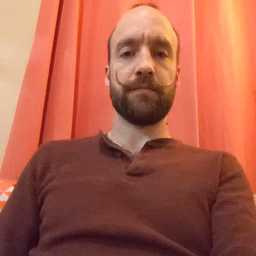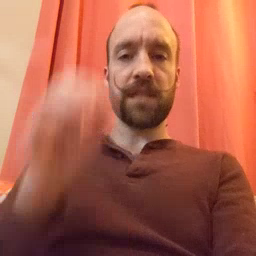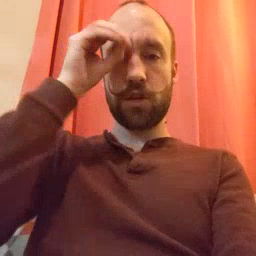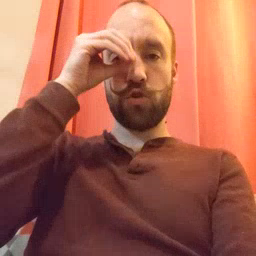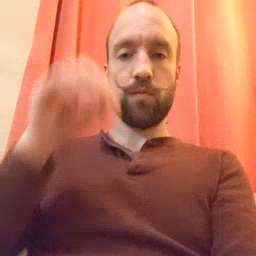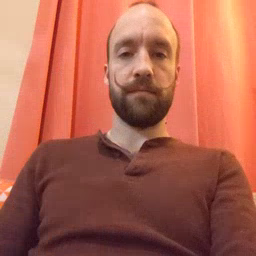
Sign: owl